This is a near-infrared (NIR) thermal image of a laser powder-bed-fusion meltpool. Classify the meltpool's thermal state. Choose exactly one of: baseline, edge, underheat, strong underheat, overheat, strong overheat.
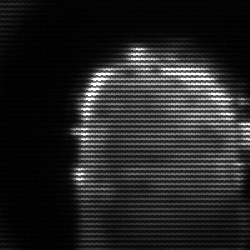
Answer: baseline